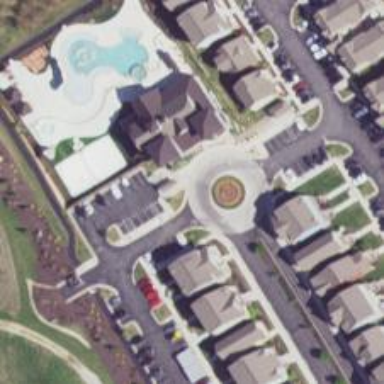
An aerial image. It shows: Residential road with asphalt surface leading to roundabout.